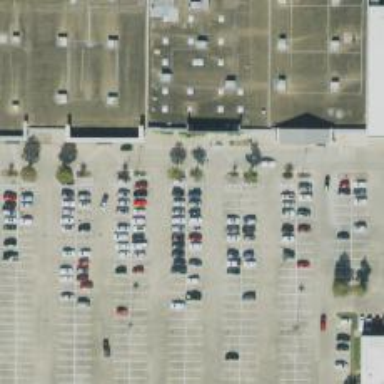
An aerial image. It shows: Parking space.